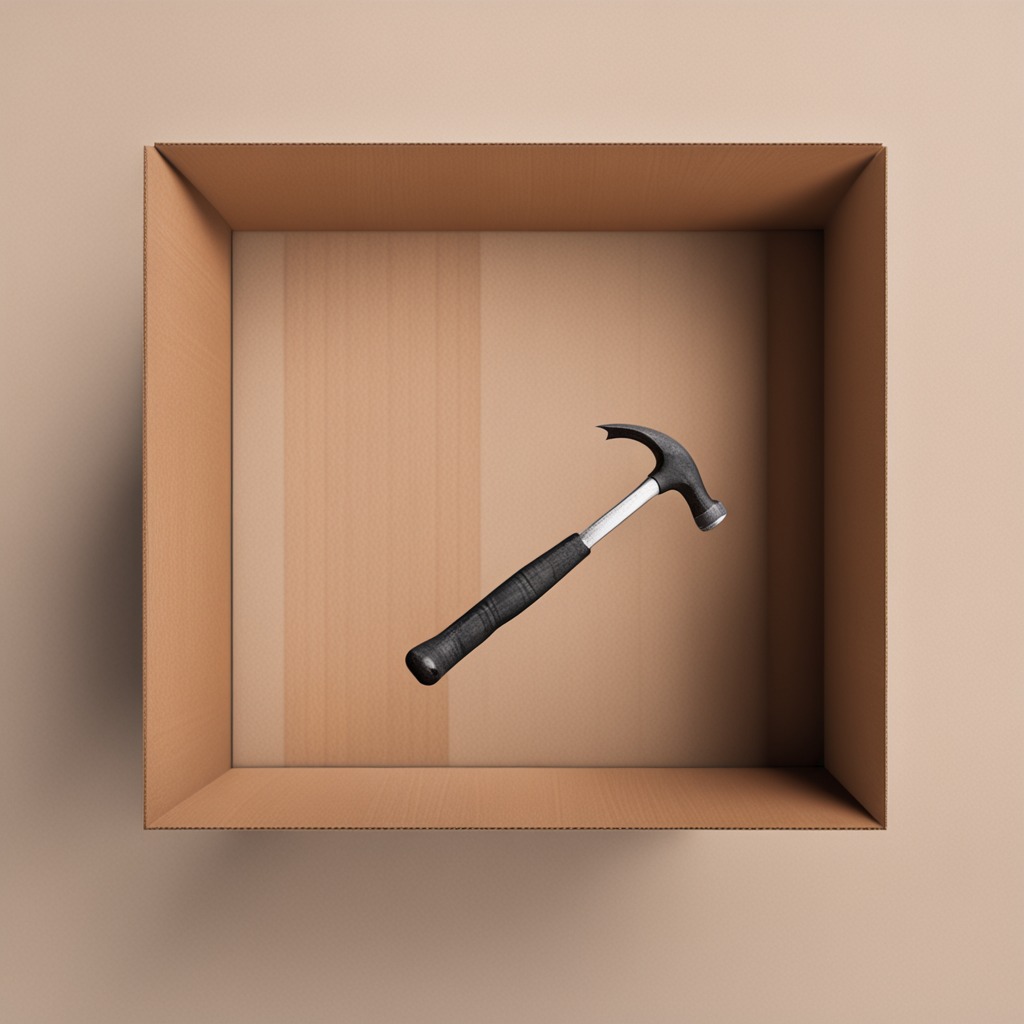
A hammer lying on the cardboard box surface